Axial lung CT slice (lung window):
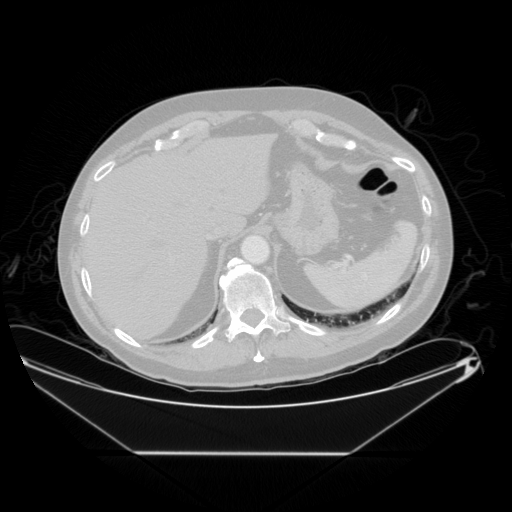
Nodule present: no